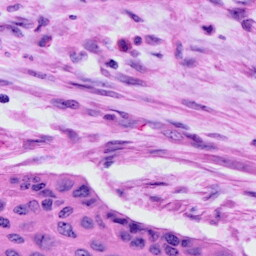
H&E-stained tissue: Cervix